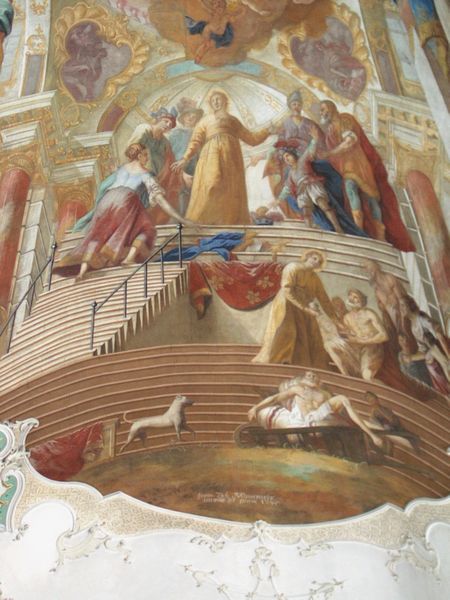
Titel: Fresken der Klosterkirche St. Magnus und Maria
Künstler: Johannes Zick
Standort: Bad Schussenried, St. Magnus und Maria (EU - D - BW)
Schlagwörter: gemälde, gott, himmel, umhang, frauen, gelb, menschen, frau, kleid, marmor, szene, säule, säulen, hund, rot, tiere, tuch, malerei, barock, bibel, kleidung, kirche, gewand, stoff, tücher, decke, renaissance, rokoko, karren, farbig, wagen, kuppel, treppe, treppen, stuck, geländer, stufen, tauben, soldat, heiligenschein, christus, faun, fresken, treppengeländer, bettler, löwe, heilige, deckengemälde, fresko, maria, illusion, biblisch, christentum, deckenmalerei, lazarus, scheinarchitektur, deckenfresko, maleri, bemalungen, laurentius, da vinvci, testmet, ilusion, fresco treppe jesus kirche